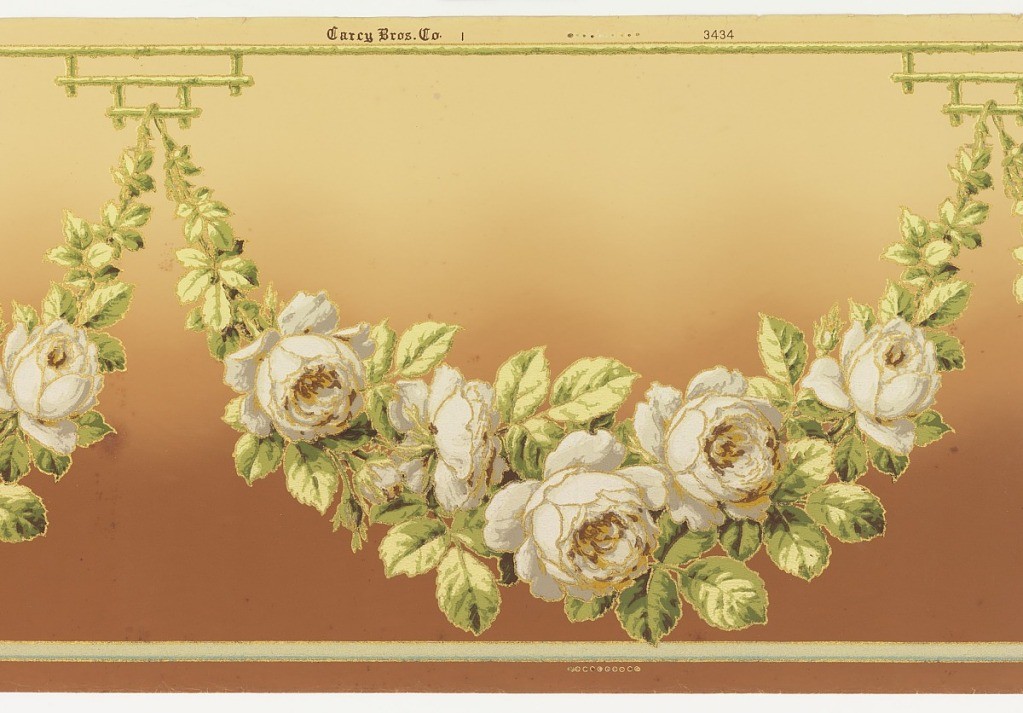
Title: Frieze
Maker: Carey Bros. W.P. Mfg. Co., Philadelphia, Pennsylvania, founded 1882
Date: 1905–1915
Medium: Machine-printed paper, mica flakes
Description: Flitter frieze with large rose swag suspended from small architectural bracket. Background shades from tan at top to brown at bottom. The swags are highlighted with fragments of mica glitter.